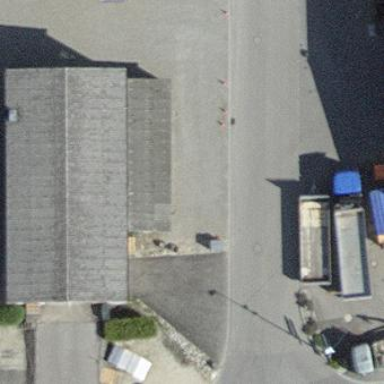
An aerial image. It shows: Industrial building.